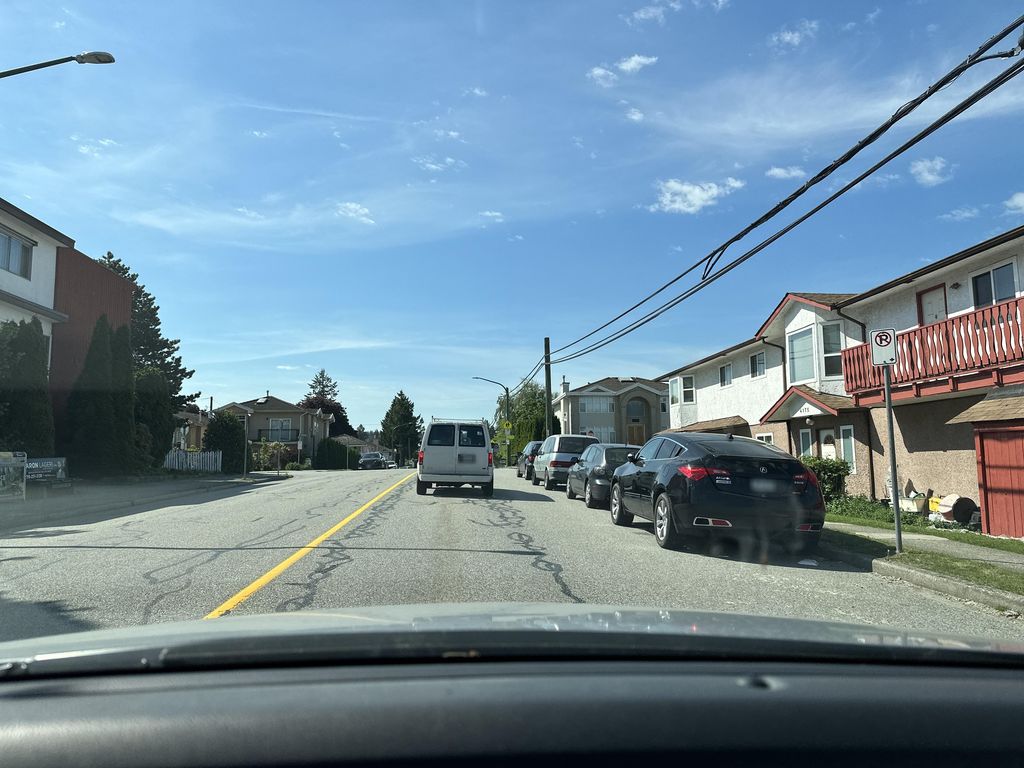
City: vancouver